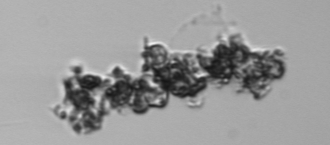
Label: Thalassiosira_TAG_external_detritus